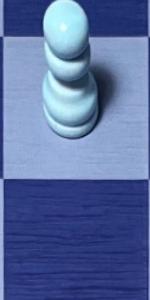
Label: Empty